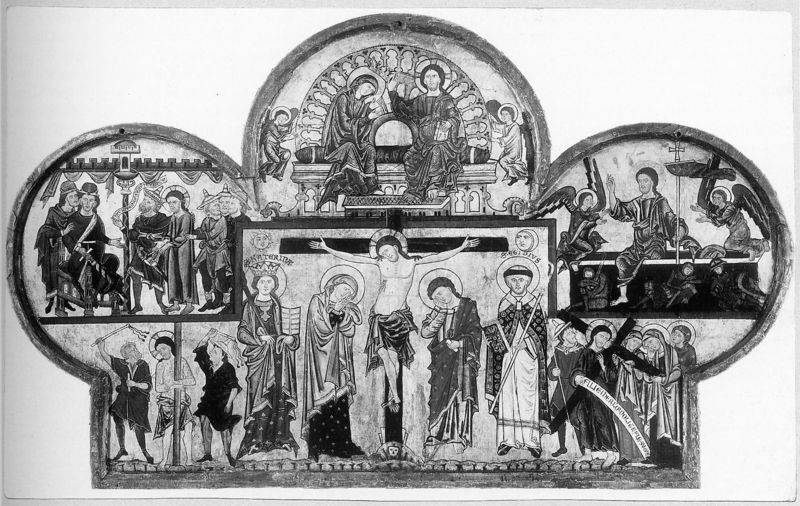
Titel: Quedlinburger Retabel
Institution: Quedlinburg
Schlagwörter: weiß, frauen, männer, schwarz, säulen, zeichnung, ornament, johannes, kirche, drei, engel, bogen, bischof, könig, kreuz, schwarz-weiss, pilatus, beten, gebet, altar, heiligenschein, christus, jesus, kreuzigung, jünger, heilig, maria, sakral, goldgrund, auferstehung, tryptichon, bischofsstab, geißelung, kreuztragung, krönung mariens, jesus vor pilates